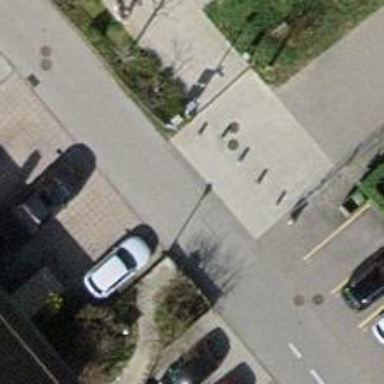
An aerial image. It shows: Rising bollard serving as barrier.